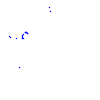
Particle: kaon